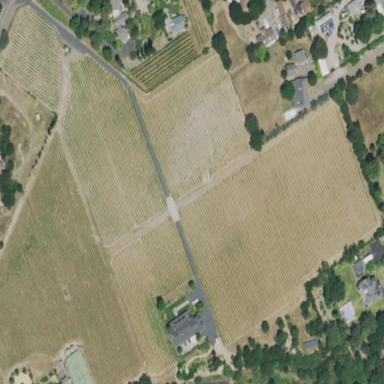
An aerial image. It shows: Vineyard with wine grapes as the crop.